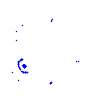
Particle: proton